Interaction volume radius: 10 \u00c5
Interaction volume height: 10 \u00c5
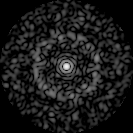
Disorder parameter: 0.858